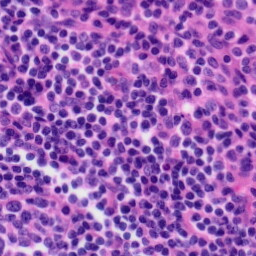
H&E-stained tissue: Tonsil